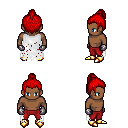
a pixel art fantasy rpg character, male body template, human, dark skin, white tattered cape, red pants, red short topknot hairstyle, metal gloves, gold boots, four views (front, back, left, right), 2x2 character sprite sheet, small pixel art, hard edges, no anti-aliasing